Question: In Spring Framework we can choose the type of application context from the image below:

But which one is implemented by default by spring boot?
Does it depend on which starter dependencies we choose when create project?
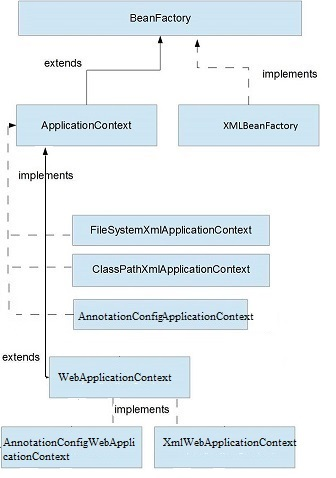
Answer: It depends on the starter projects you use. For regular projects Spring Boot uses the <URL> and for web projects
the <URL>.
See also the output of
'''
@SpringBootApplication
public class DummyApplication implements ApplicationContextAware {
public static void main(String[] args) {
SpringApplication.run(DummyApplication.class, args);
}
@Override
public void setApplicationContext(ApplicationContext applicationContext) {
System.out.println(applicationContext.getClass().getName());
}
}
'''